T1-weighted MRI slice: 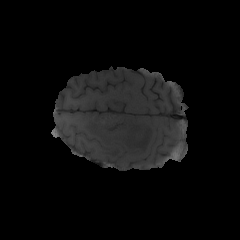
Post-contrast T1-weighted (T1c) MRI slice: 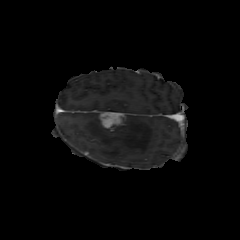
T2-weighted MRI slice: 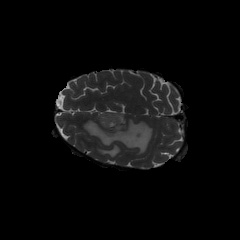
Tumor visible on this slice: yes